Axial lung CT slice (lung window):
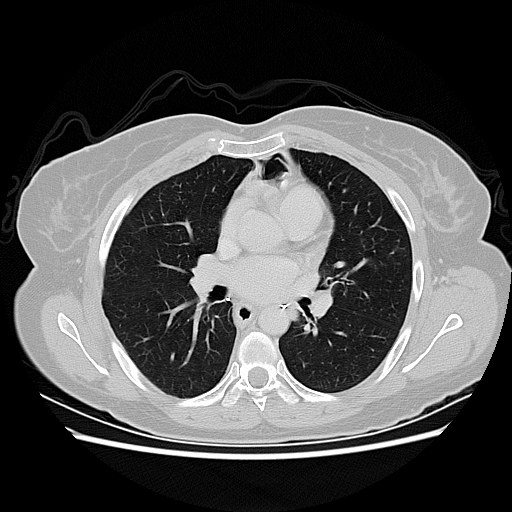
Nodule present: no